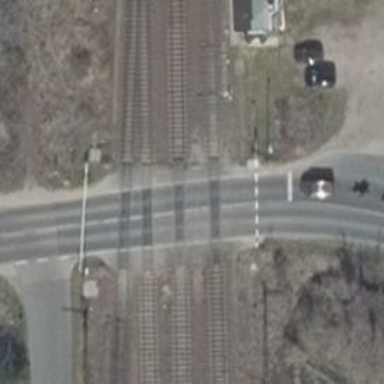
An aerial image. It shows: Full barrier level crossing along the railway.